Interaction volume radius: 10 \u00c5
Interaction volume height: 10 \u00c5
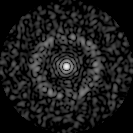
Disorder parameter: 0.8403